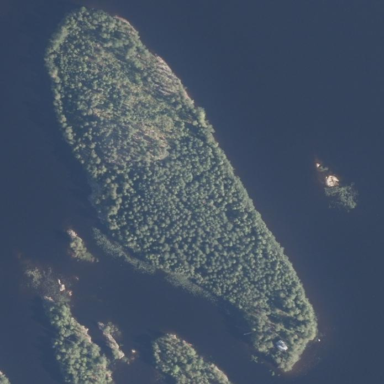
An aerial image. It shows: Island covered with woodland.